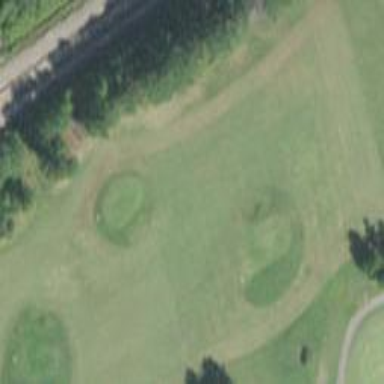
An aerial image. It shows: Driving range for golfing on grass surface.